Field crop: maize
Growth stage: 1
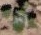
Species: chenopodium